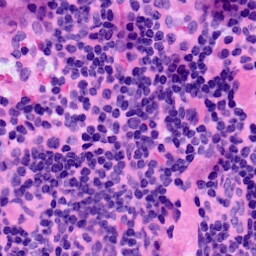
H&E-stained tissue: LymphNode